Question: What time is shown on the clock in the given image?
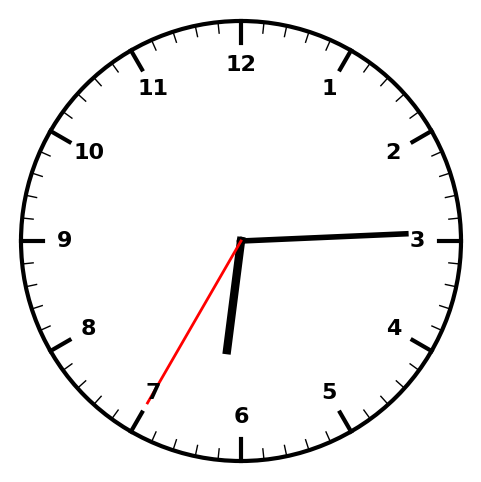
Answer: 06:14:35